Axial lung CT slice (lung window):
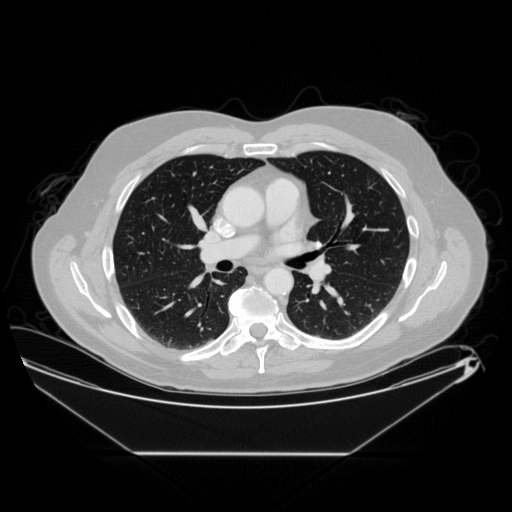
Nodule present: no